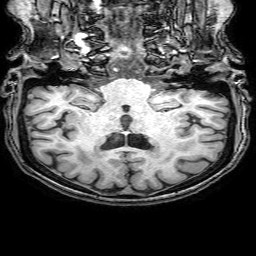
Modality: T1w
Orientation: sagittal
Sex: female
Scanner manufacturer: philips
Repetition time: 0.008172 s
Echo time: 0.00377 s